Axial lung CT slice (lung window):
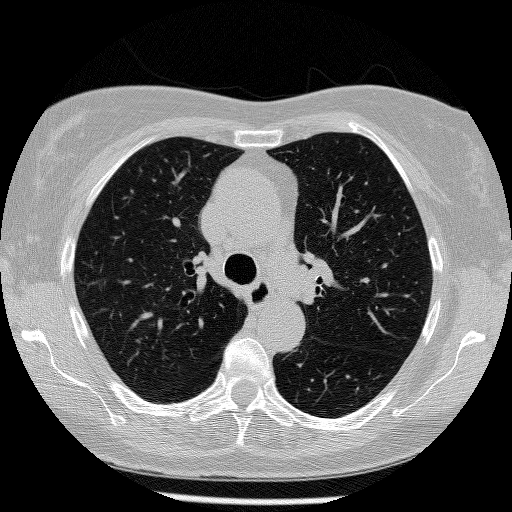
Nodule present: no